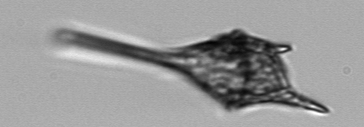
Label: Tripos_lineatus